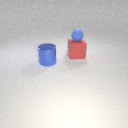
large blue metal cylinder to the left of large red rubber cube